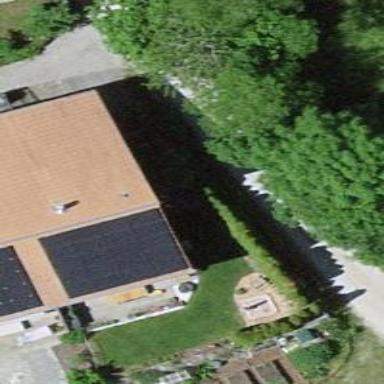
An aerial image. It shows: Residential building.